Frequency: 65000
Velocity: 0,2015
Power: 46,4
Pulse duration: 0,0000001
Pass count: 1
Magnification: 10
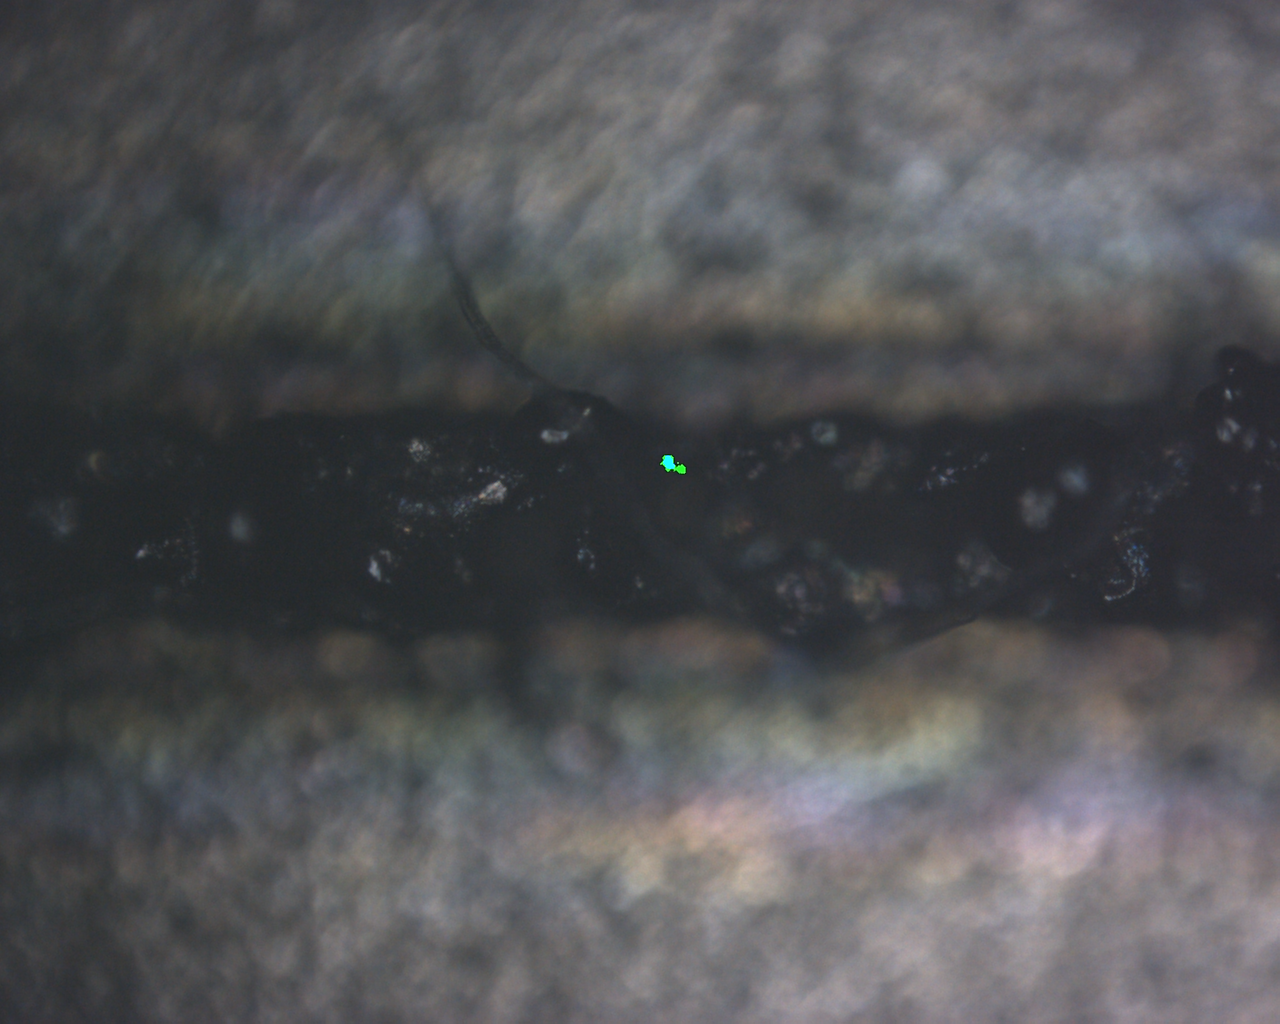
Measured width: 145.33
Other width: 93.557